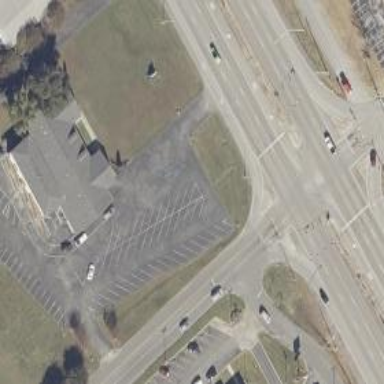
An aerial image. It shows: Primary link road with asphalt surface.